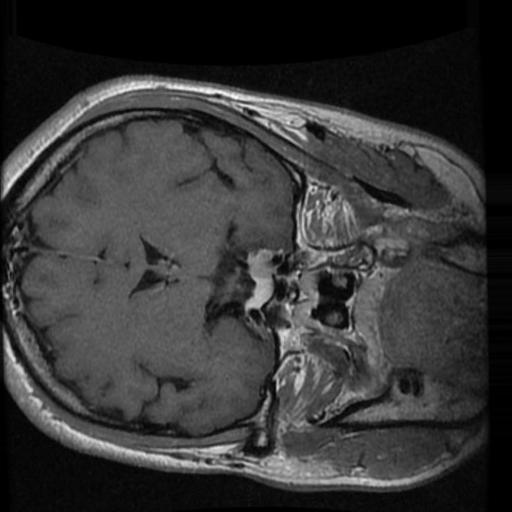
Label: brain_tumor